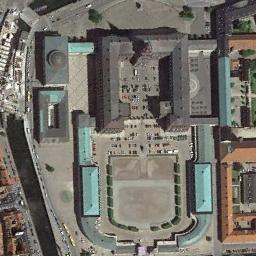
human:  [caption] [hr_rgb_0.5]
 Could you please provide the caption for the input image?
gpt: The palace is on the open place next to some buildings .

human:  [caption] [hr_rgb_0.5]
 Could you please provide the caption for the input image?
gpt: The palace is generally reddish-brown and has a strange shape .

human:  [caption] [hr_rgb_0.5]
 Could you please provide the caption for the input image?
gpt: The palace has some palaces of different colors, A parking lot and an open area .

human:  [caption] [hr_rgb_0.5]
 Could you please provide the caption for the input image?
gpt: There are many cars in the palace .

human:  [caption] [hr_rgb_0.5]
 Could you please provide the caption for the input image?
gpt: A palace with green and black buildings and many cars in it .